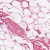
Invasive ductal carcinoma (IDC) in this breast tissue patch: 0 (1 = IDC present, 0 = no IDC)